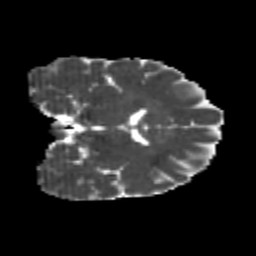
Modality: MD
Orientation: coronal
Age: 22
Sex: male
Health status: healthy
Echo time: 0.074 s